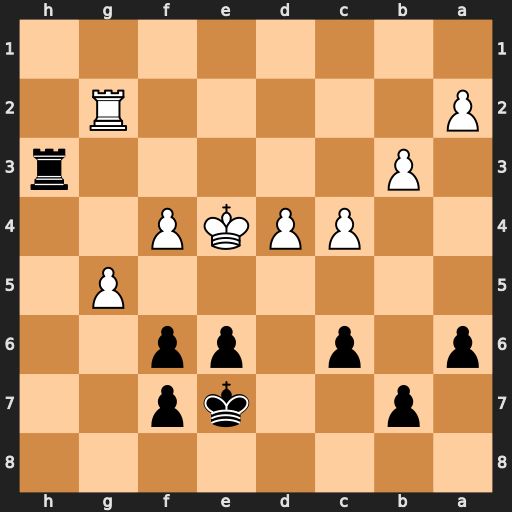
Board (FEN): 8/1p2kp2/p1p1pp2/6P1/2PPKP2/1P5r/P5R1/8
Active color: b
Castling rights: -
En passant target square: -
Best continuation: f5+ Ke5 Re3#